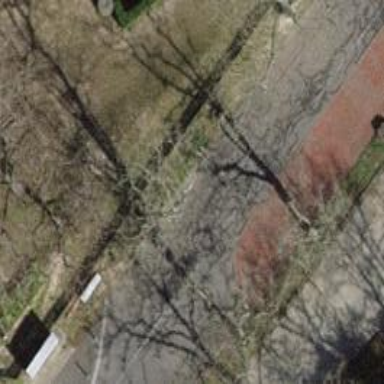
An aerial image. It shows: Tree-lined avenue.